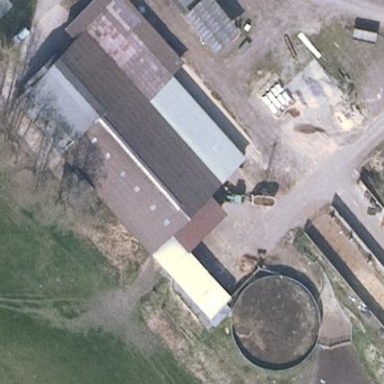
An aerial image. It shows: Gabled roof on farm auxiliary building.